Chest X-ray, PA view. Patient: 17 years old, sex M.
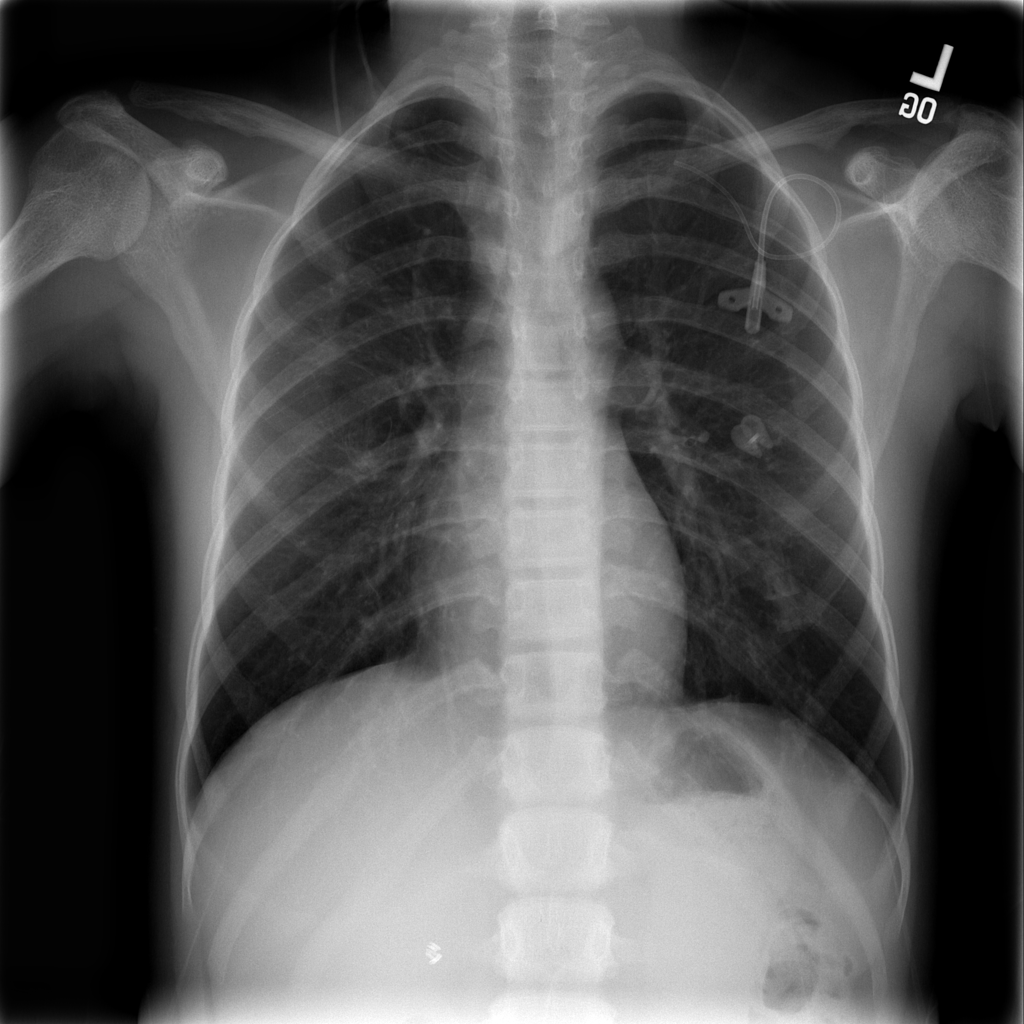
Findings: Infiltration